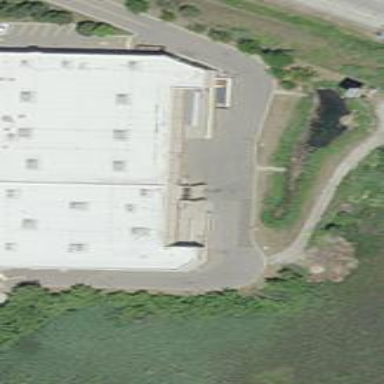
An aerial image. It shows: Retail building.